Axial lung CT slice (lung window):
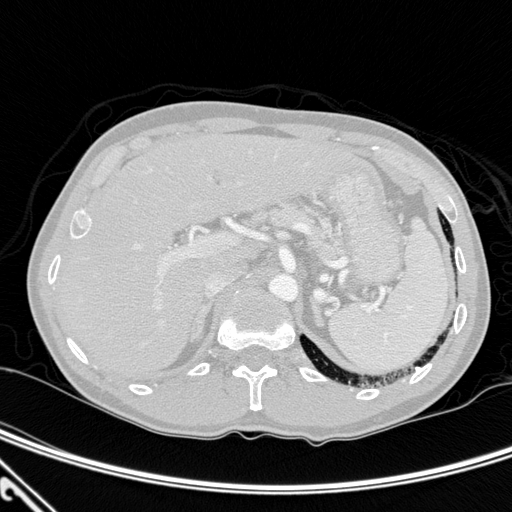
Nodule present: no